Question: I have two relative layouts with rounded rectangular borders without any space between them .
I want an image to be overlaid on the common line thus generated by the borders
how can this be achieved?

Layout code :
'''
//COde for the layout.
<RelativeLayout
android:id="@+id/Layout1"
android:layout_width="300dp"
android:layout_height="60dp"
android:layout_below="@id/selectText"
android:layout_marginLeft="10dp"
android:background="@layout/rounded_border_1" >
<TextView
android:id="@+id/Text1"
android:layout_width="wrap_content"
android:layout_height="wrap_content"
android:layout_alignParentLeft="true"
android:layout_centerInParent="true"
android:layout_marginLeft="10dp"
android:text="@string/string1"
android:textColor="@color/text_color"
android:textSize="14sp" />
<TextView
android:id="@+id/Name1"
android:layout_width="wrap_content"
android:layout_height="wrap_content"
android:layout_alignBaseline="@id/Text1"
android:layout_alignParentRight="true"
android:layout_marginRight="20dp"
android:hint="@string/hint"
android:textColor="@color/hint_color"
android:textSize="14sp" />
</RelativeLayout>
//code for the image
<ImageButton
android:id="@+id/image"
android:layout_width="wrap_content"
android:layout_height="wrap_content"
android:layout_marginLeft="30dp"
android:src="@drawable/swap"/>
//code for the layout
<RelativeLayout
android:id="@+id/Layout2"
android:layout_width="300dp"
android:layout_height="60dp"
android:layout_below="@id/Layout1"
android:layout_marginLeft="10dp"
android:background="@layout/rounded_border_2" >
<TextView
android:id="@+id/Text2"
android:layout_width="wrap_content"
android:layout_height="wrap_content"
android:layout_alignParentLeft="true"
android:layout_centerInParent="true"
android:layout_marginLeft="10dp"
android:text="@string/string2"
android:textColor="@color/text_color"
android:textSize="14sp" />
<TextView
android:id="@+id/Name2"
android:layout_width="wrap_content"
android:layout_height="wrap_content"
android:layout_alignBaseline="@id/Text2"
android:layout_alignParentRight="true"
android:layout_marginRight="20dp"
android:hint="@string/hint"
android:textColor="@color/hint_color"
android:textSize="14sp" />
</RelativeLayout>
//Code for the border1
'''
rounded_border_1.xml
'''
<shape xmlns:android="http://schemas.android.com/apk/res/android"
android:shape="rectangle" >
<gradient
android:angle="270"
android:endColor="@color/gradient_end"
android:startColor="@color/gradient_start" />
<stroke
android:width="1dp"
android:color="@color/canvas_border" />
<corners
android:bottomLeftRadius="0dp"
android:bottomRightRadius="0dp"
android:topLeftRadius="5dp"
android:topRightRadius="5dp" />
</shape>
'''
rounded_border_2.xml
'''
<shape xmlns:android="http://schemas.android.com/apk/res/android"
android:shape="rectangle" >
<gradient
android:angle="270"
android:endColor="@color/gradient_end"
android:startColor="@color/gradient_start" />
<stroke
android:width="1dp"
android:color="@color/canvas_border" />
<corners
android:bottomLeftRadius="5dp"
android:bottomRightRadius="5dp"
android:topLeftRadius="0dp"
android:topRightRadius="0dp" />
</shape>
'''
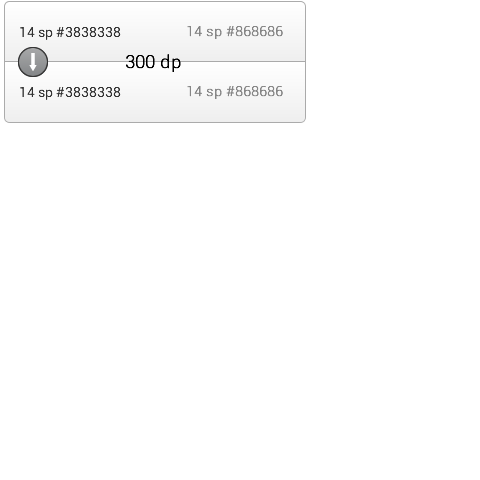
Answer: You need to embed your layout in a RelativeLayout too. I will only add the important attributes to make them easier visible:
'''
<!-- surrounding RelativeLayout not visible -->
<RelativeLayout
android:layout_height="120dp"
android:layout_below="@id/selectText">
<RelativeLayout
android:id="@+id/Layout1"
android:layout_width="300dp"
android:layout_height="60dp" >
<TextView />
<TextView />
</RelativeLayout>
<RelativeLayout
android:id="@+id/Layout2"
android:layout_width="300dp"
android:layout_height="60dp"
android:layout_below="@id/Layout1" >
<TextView />
<TextView />
</RelativeLayout>
<ImageButton
android:id="@+id/image"
android:layout_width="wrap_content"
android:layout_height="wrap_content"
android:layout_marginLeft="30dp"
android:layout_alignParentLeft="true"
android:layout_centerVertical="true"
android:src="@drawable/swap" />
</RelativeLayout>
'''